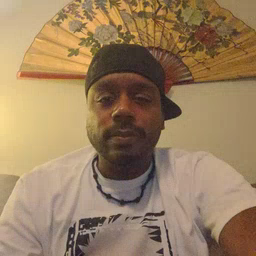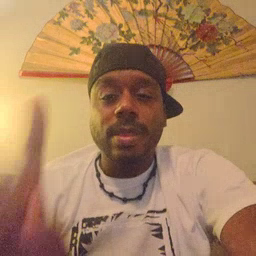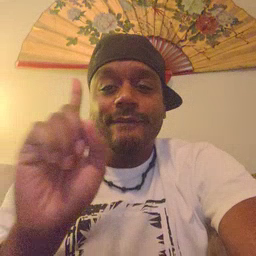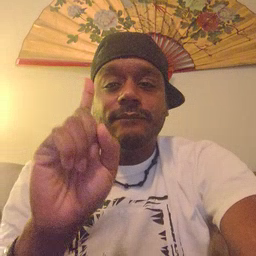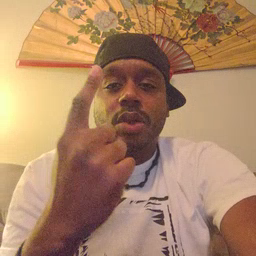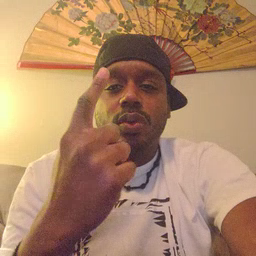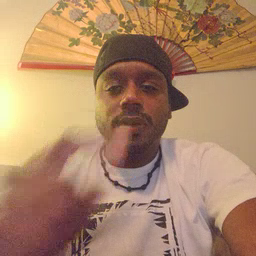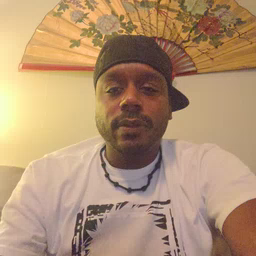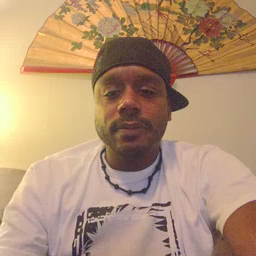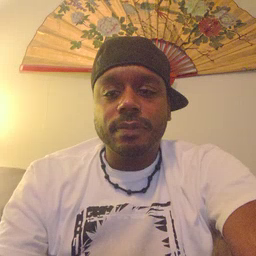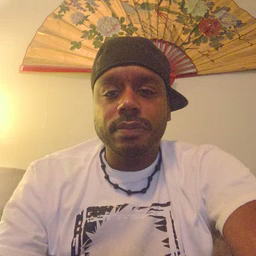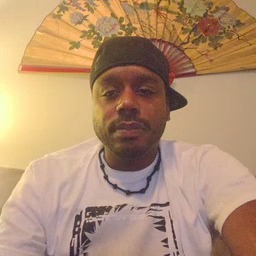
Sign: first